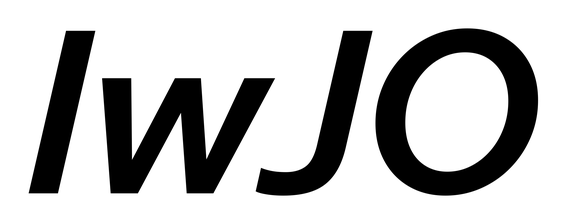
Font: InstrumentSans-Italic_SemiBold_Italic